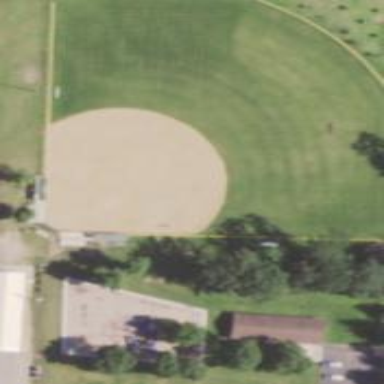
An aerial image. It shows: Baseball pitch for leisure land activities.